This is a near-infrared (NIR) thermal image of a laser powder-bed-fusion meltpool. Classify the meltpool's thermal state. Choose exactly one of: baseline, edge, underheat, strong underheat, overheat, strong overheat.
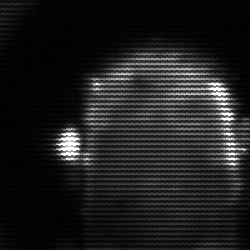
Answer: baseline